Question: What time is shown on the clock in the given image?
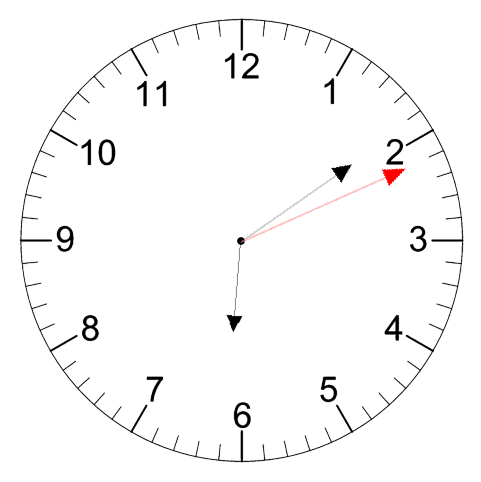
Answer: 06:09:11